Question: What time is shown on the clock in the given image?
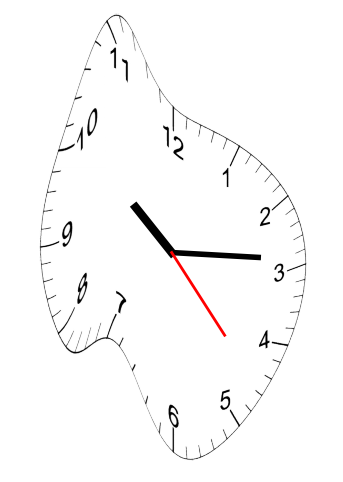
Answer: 10:14:23